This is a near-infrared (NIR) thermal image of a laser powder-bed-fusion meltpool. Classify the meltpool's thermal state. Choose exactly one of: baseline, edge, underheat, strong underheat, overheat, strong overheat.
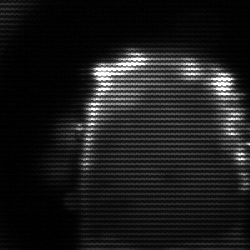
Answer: baseline